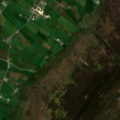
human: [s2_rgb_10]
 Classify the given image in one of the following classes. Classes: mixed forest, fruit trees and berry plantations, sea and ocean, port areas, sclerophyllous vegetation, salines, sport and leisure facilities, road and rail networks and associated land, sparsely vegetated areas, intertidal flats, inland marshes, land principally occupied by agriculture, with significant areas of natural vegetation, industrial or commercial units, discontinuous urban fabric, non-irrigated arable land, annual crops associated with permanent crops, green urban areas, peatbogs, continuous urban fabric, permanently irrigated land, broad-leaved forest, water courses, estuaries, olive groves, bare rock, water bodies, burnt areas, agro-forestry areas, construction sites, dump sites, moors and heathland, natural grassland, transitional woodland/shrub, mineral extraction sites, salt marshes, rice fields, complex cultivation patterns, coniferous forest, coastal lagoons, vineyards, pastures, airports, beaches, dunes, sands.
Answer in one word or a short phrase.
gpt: pastures, moors and heathland, burnt areas